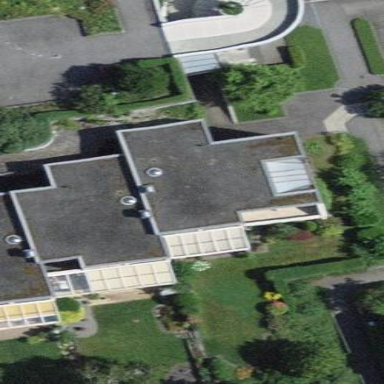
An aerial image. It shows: Terrace building.